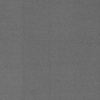
Label: dusty